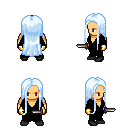
a pixel art fantasy rpg character, male body template, human, tanned skin, gray robe, gold greaves, white cyan extra-long hairstyle, gold gloves, black shoes, dagger, four views (front, back, left, right), 2x2 character sprite sheet, small pixel art, hard edges, no anti-aliasing